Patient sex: M
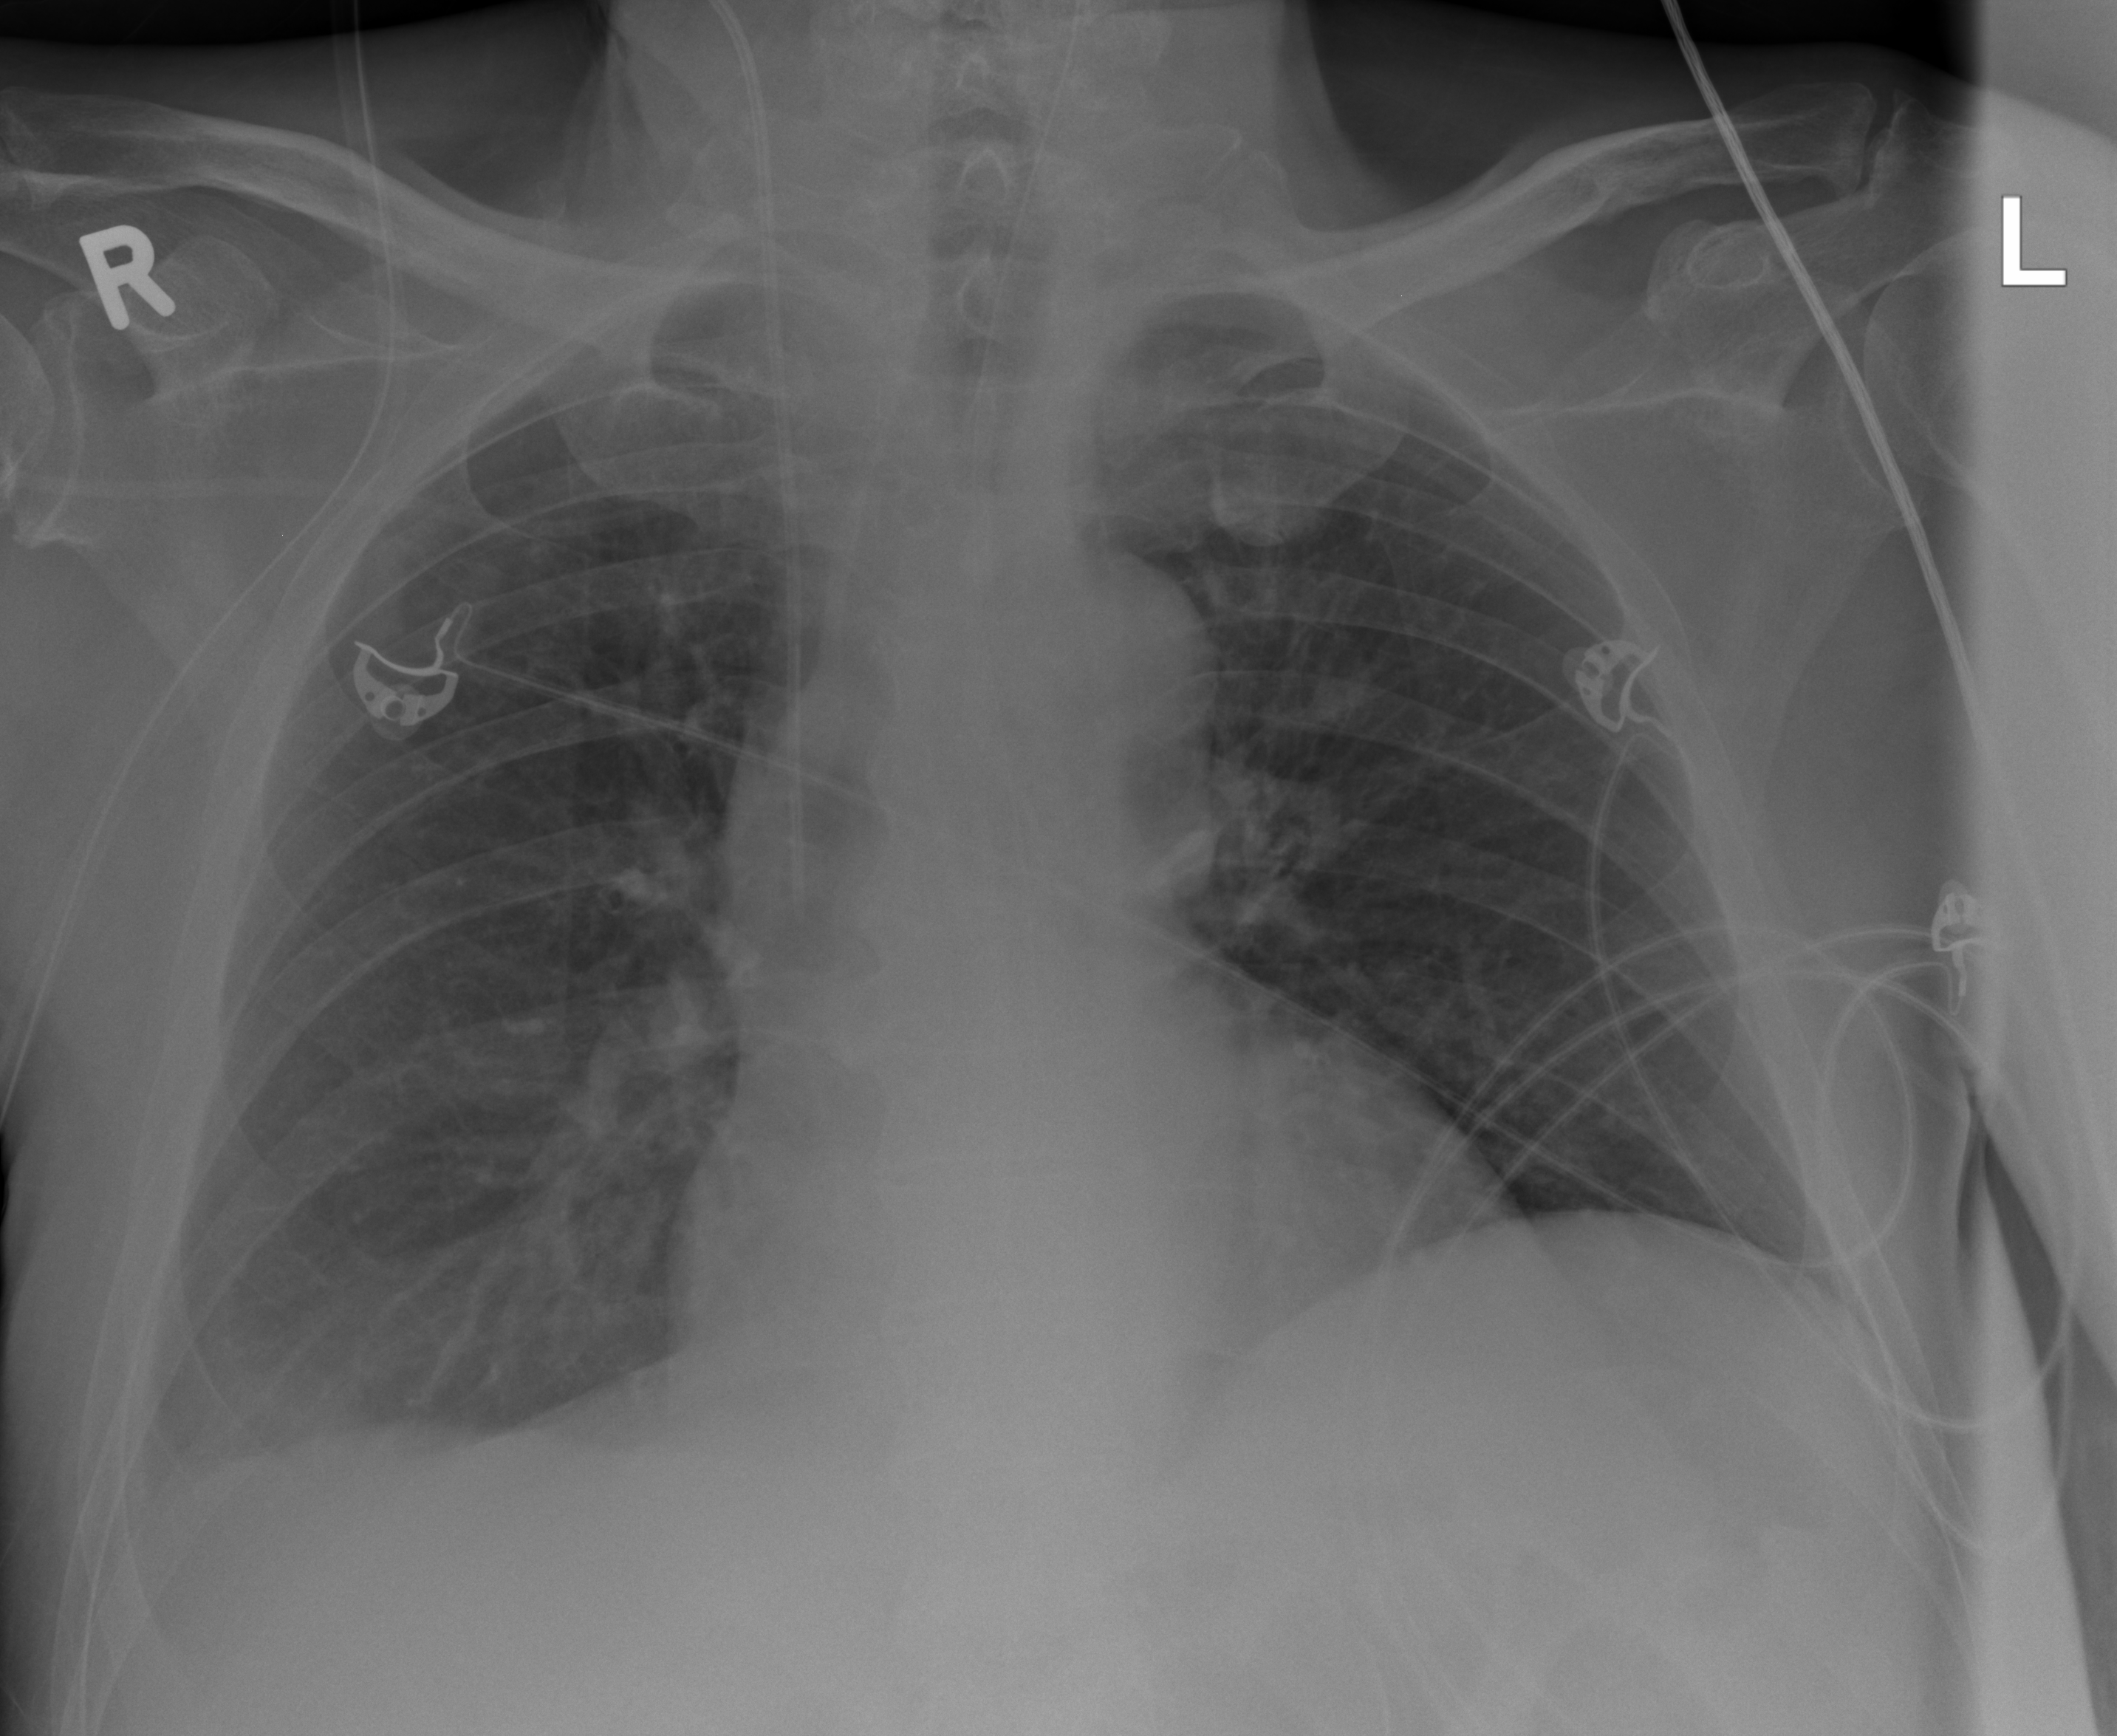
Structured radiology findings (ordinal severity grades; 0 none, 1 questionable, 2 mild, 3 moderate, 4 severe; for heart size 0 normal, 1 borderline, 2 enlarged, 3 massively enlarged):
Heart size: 1
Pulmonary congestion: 0
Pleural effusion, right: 2
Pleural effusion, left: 0
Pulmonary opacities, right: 0
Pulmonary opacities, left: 0
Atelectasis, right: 2
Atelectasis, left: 0